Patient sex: F
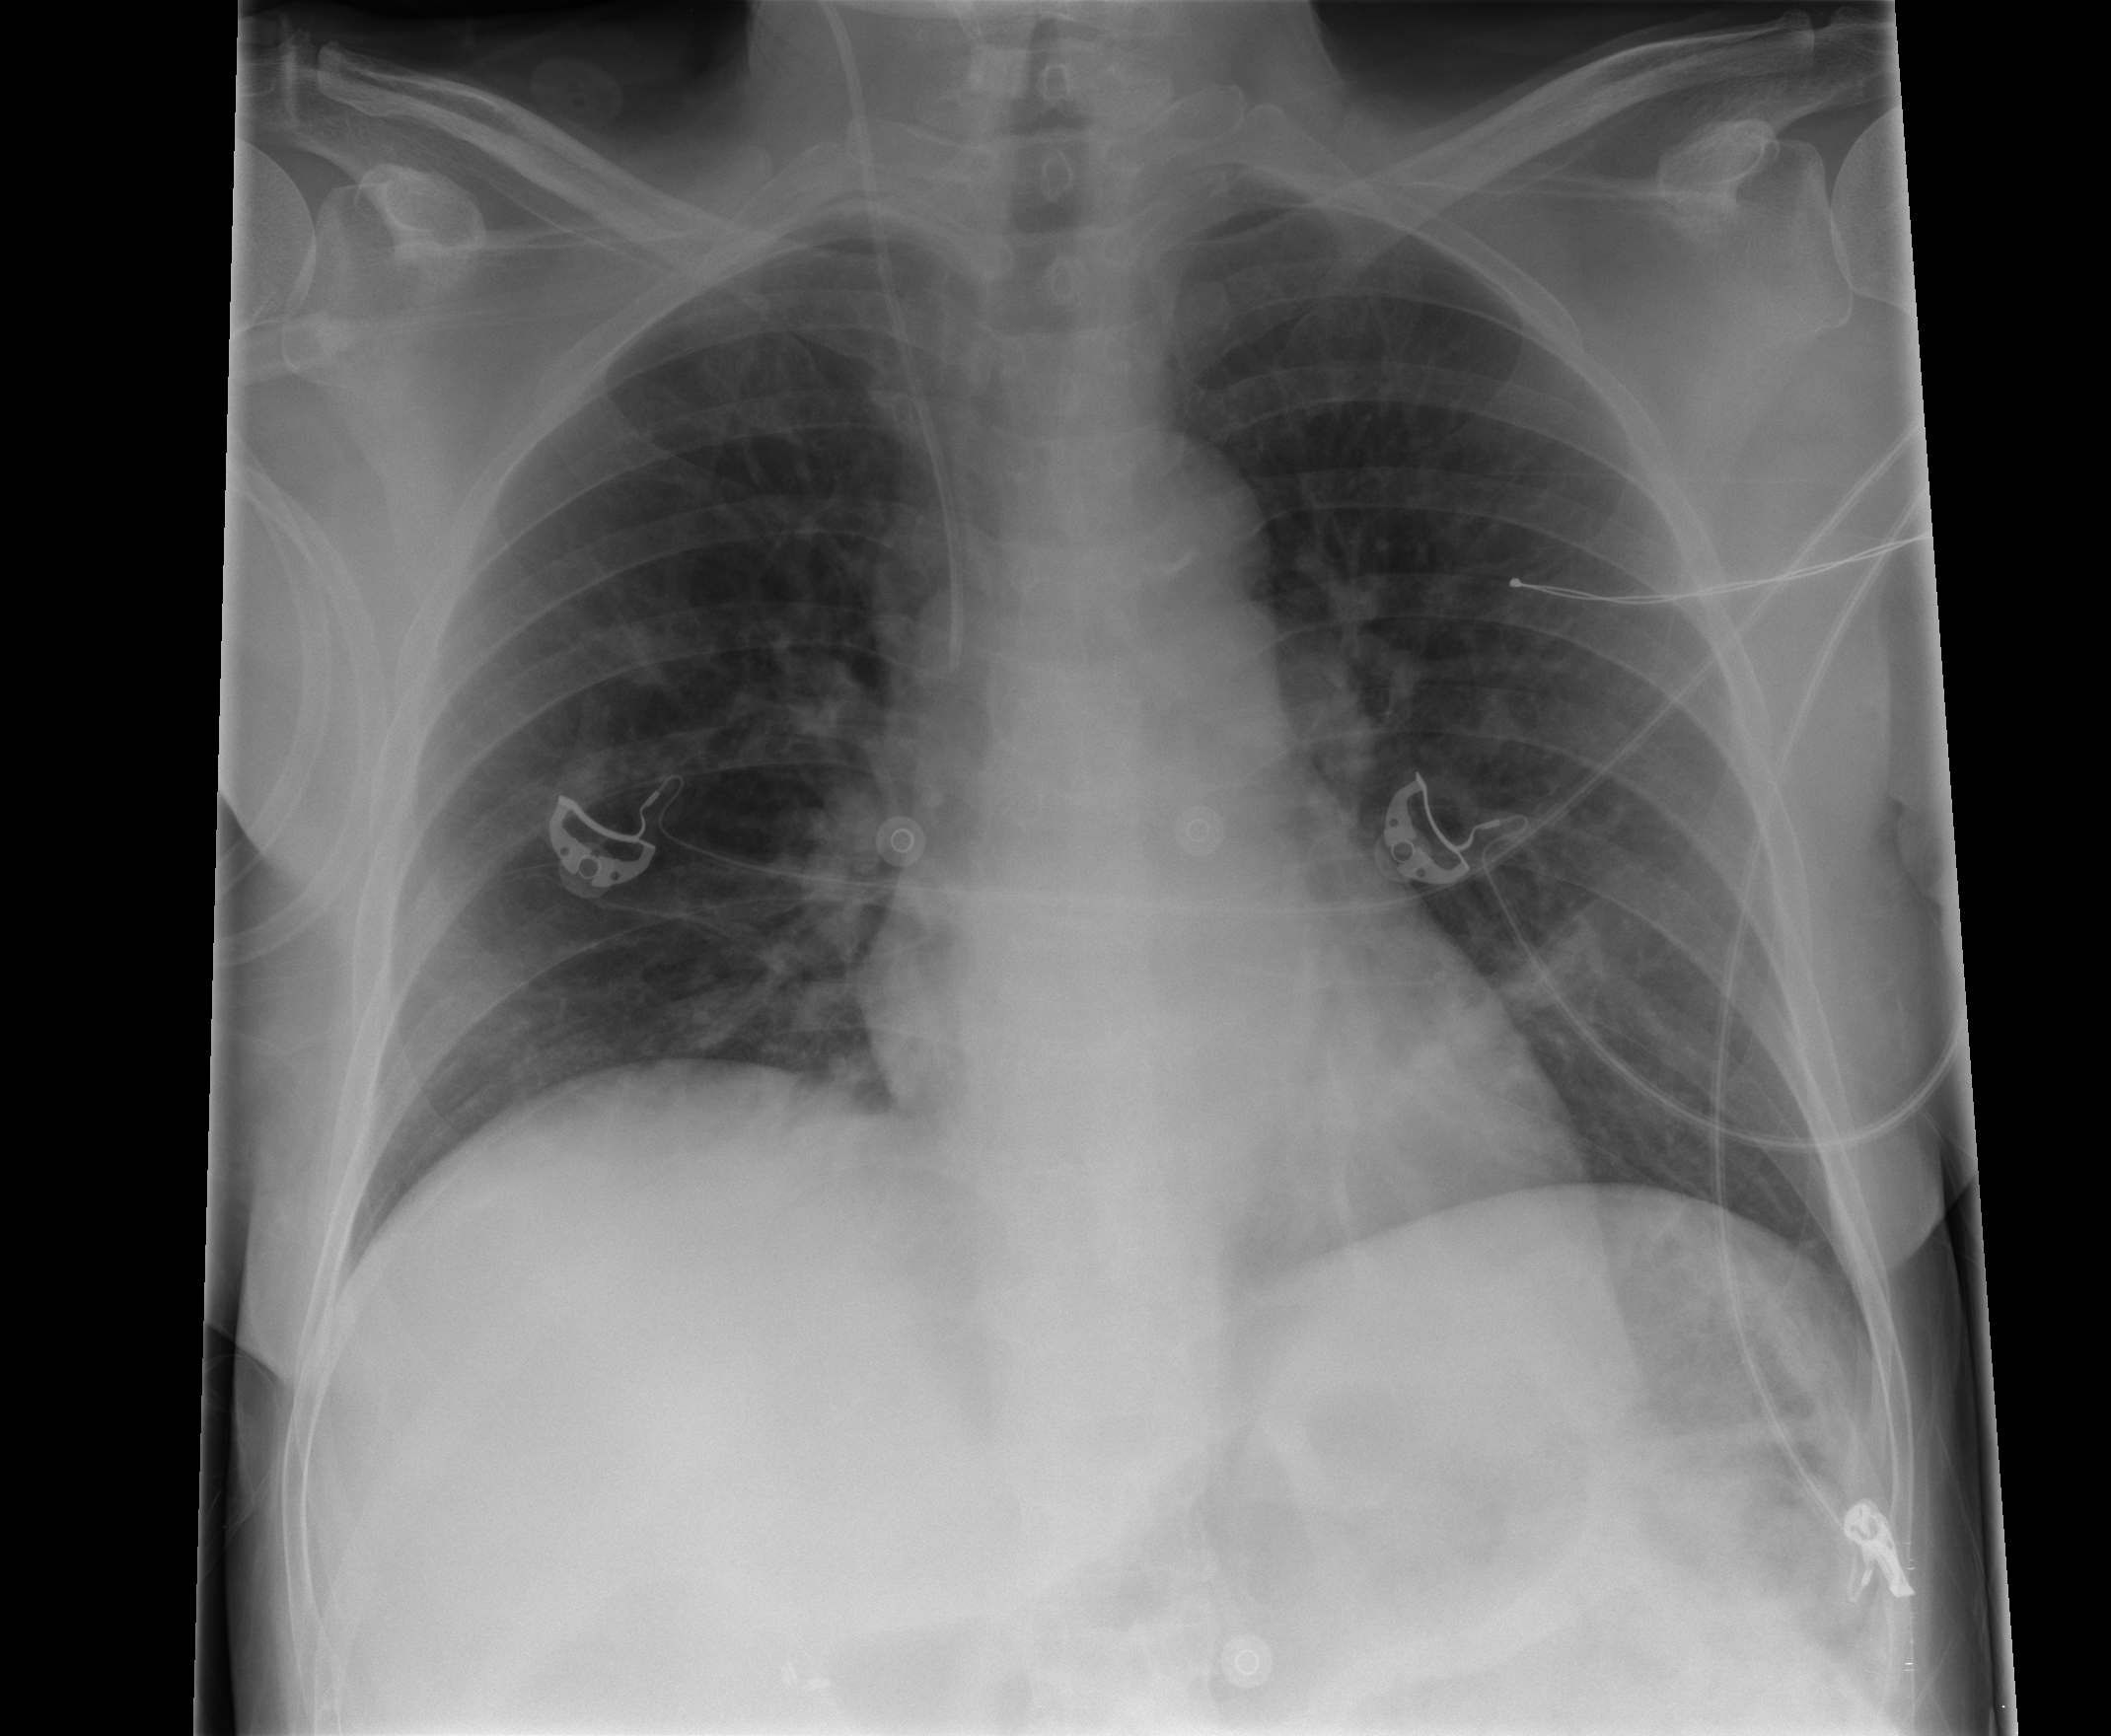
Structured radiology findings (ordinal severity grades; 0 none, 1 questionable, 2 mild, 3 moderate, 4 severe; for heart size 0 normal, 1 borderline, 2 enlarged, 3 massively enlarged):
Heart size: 0
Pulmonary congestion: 0
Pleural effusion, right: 0
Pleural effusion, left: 0
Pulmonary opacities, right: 0
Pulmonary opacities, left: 0
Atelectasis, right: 0
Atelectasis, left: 2